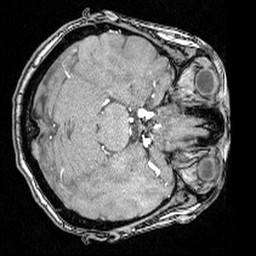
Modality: angio
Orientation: axial
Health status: ill
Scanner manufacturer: siemens
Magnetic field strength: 3 T
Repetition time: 0.023 s
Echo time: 0.00395 s